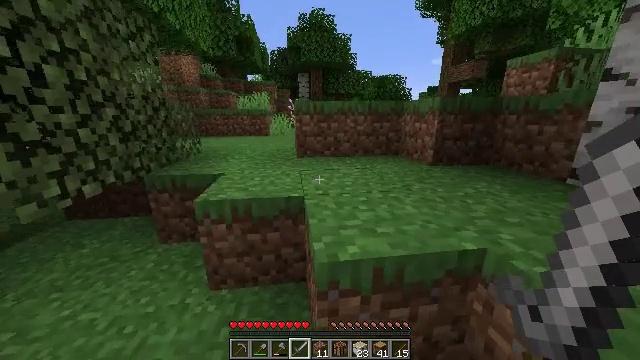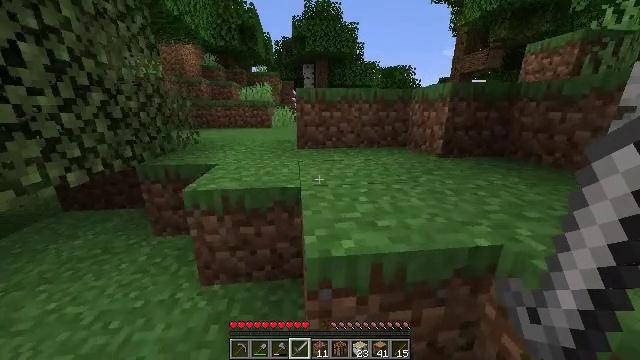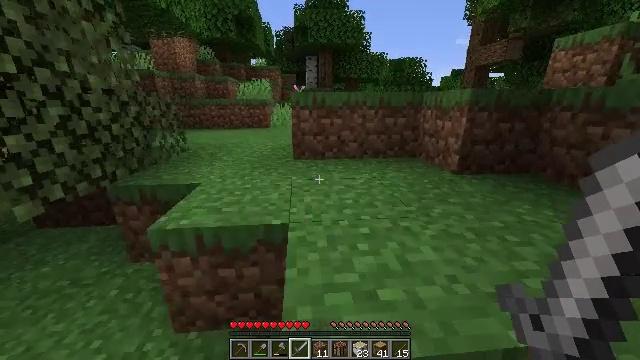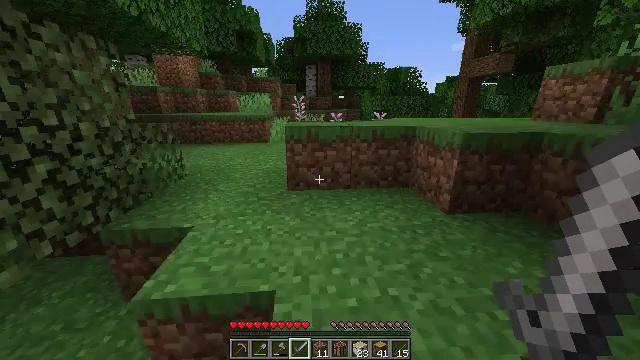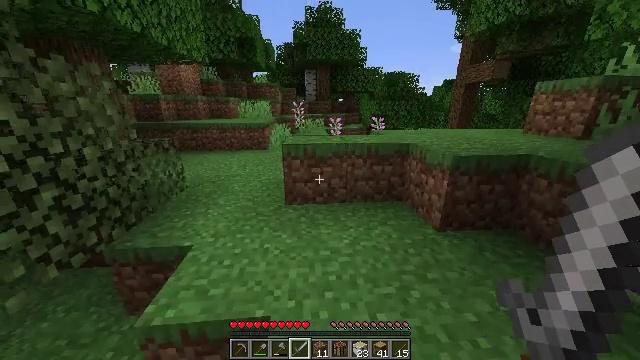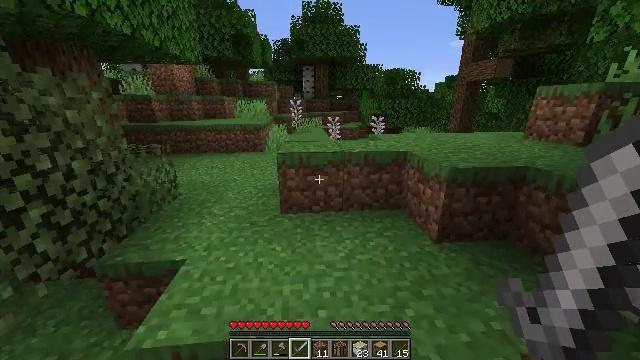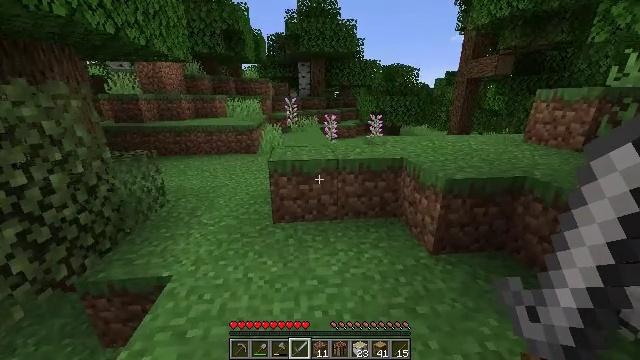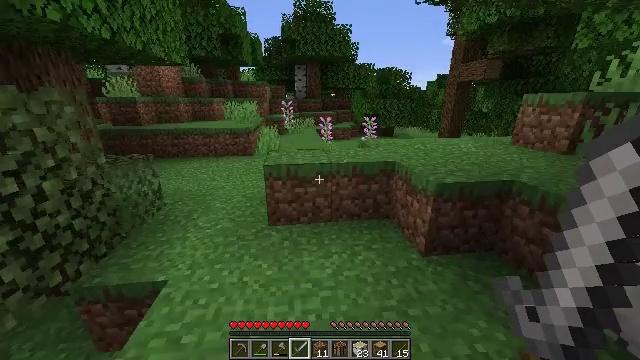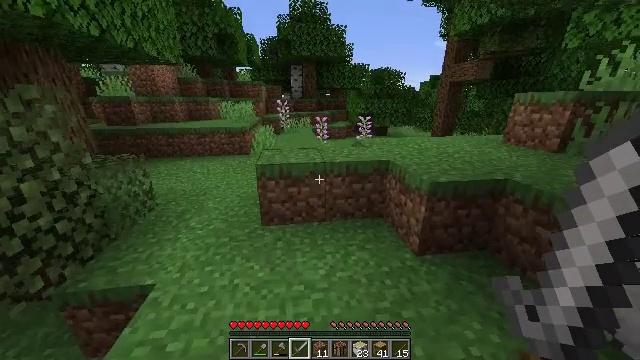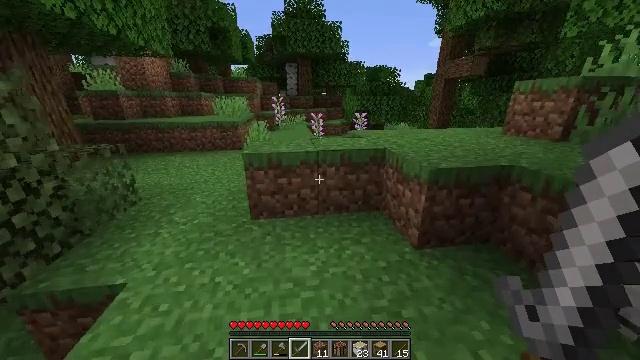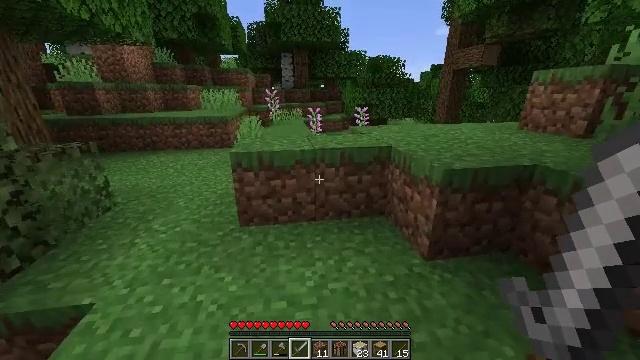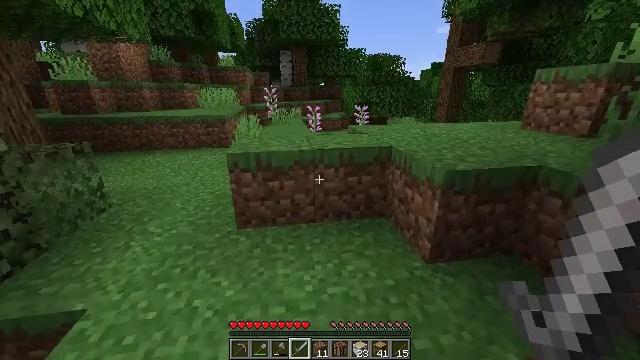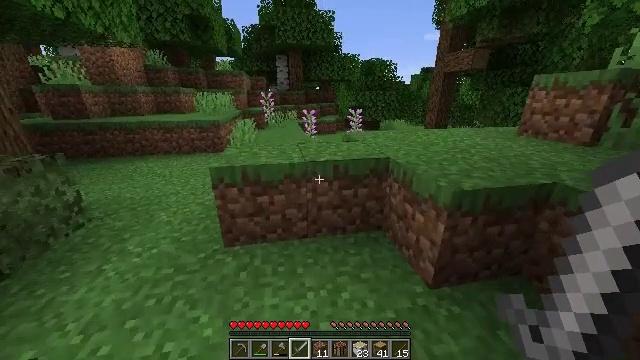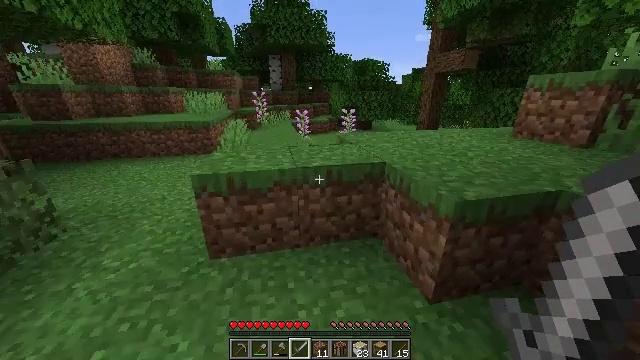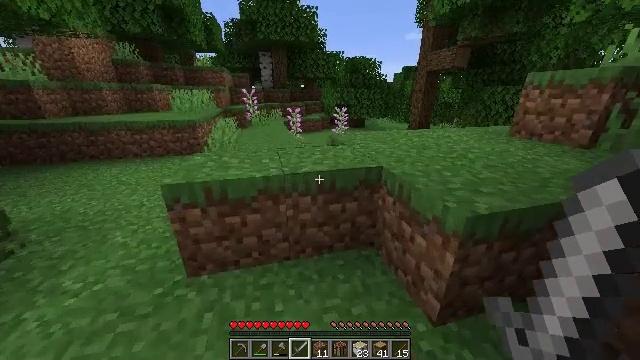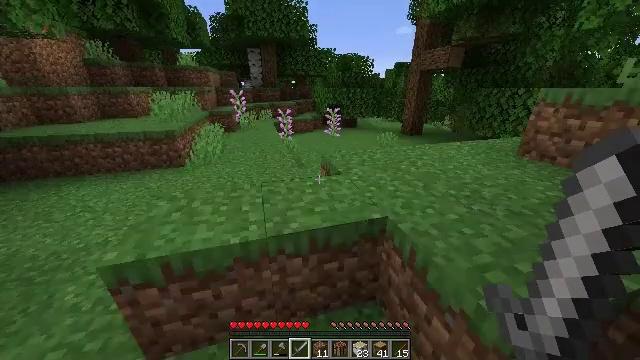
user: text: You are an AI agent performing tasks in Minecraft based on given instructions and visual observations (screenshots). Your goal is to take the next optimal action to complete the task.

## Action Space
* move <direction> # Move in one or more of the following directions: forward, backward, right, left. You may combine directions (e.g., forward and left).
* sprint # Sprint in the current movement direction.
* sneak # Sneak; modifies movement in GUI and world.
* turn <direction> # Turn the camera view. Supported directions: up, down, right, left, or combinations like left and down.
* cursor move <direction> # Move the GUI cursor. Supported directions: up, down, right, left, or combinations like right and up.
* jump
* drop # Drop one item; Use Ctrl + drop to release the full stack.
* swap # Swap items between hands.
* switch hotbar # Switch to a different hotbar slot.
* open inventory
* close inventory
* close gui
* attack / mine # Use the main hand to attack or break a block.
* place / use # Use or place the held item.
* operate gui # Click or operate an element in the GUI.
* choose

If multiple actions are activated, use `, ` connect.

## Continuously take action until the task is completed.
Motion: motion action
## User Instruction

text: Collect some oak leaves.
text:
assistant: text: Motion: move forward, sprint, turn left and down
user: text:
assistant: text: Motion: move forward, sprint, turn left, jump
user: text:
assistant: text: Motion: move forward, sprint, jump
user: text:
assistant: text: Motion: move forward, sprint, jump
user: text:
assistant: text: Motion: move forward, sprint, jump
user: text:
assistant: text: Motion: move forward, sprint
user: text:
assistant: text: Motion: move forward, sprint
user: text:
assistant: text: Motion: move forward, sprint
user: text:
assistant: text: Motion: move forward, sprint
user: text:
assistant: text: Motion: move forward, sprint
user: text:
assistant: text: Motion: move forward, sprint
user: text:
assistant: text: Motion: move forward, sprint, turn right
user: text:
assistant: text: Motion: move forward, sprint, turn right
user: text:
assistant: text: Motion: move forward, sprint, turn right
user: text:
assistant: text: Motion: move forward, sprint, turn right and down, jump
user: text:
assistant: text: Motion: move forward, sprint, turn right and down, jump
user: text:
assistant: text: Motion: move forward, sprint, turn right and down, jump
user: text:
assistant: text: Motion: move forward, sprint, jump
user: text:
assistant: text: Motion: move forward, sprint
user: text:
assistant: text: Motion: move forward, sprint
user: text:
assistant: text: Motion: move forward, sprint
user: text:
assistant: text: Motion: move forward, sprint
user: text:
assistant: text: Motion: move forward, sprint
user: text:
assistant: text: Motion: move forward, sprint
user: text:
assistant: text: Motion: move forward, sprint
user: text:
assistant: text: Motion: move forward, sprint
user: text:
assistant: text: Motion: move forward, sprint
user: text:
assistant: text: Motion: move forward, sprint, jump
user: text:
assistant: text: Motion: move forward, sprint, turn right, jump
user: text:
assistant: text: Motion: move forward, sprint, turn right, jump